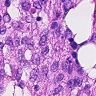
Metastatic tissue present: no